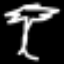
Label: palm tree